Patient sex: M
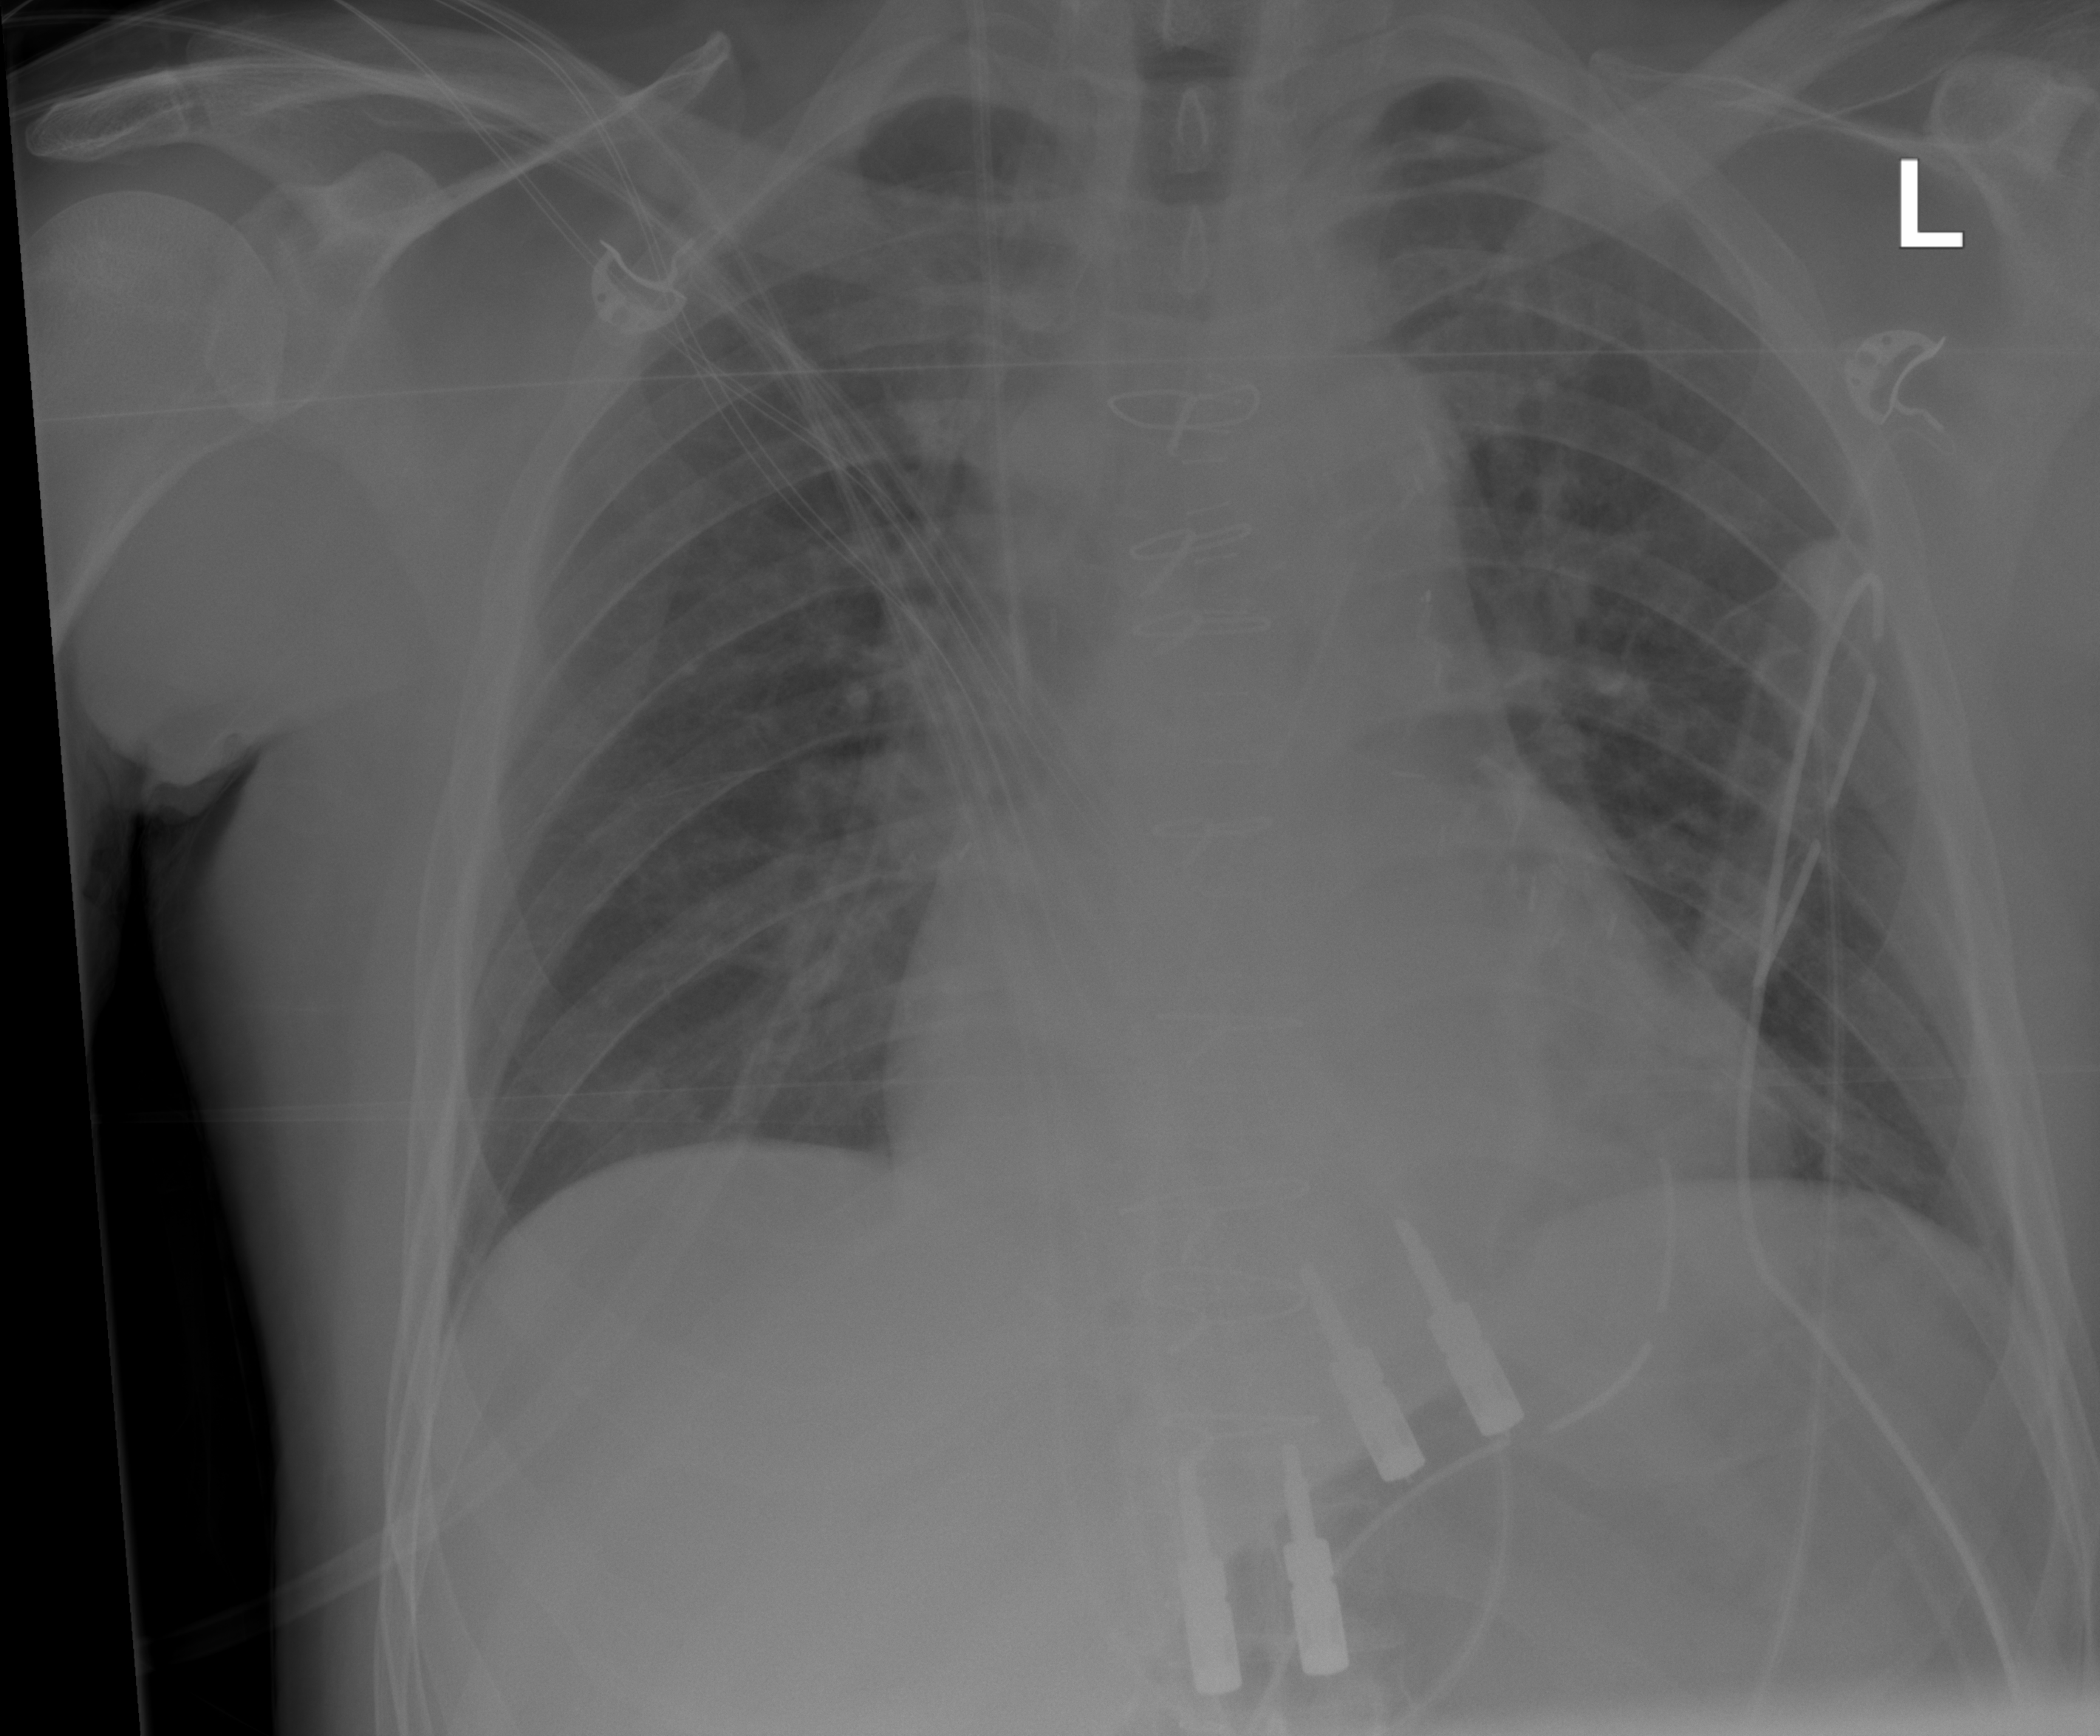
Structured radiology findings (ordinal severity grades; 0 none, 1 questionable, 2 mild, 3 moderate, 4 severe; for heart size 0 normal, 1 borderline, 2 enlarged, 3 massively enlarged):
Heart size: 2
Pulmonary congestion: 0
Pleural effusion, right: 0
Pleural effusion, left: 0
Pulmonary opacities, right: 0
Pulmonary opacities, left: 0
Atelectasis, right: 0
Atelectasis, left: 2